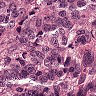
Metastatic tissue present: yes